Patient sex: M
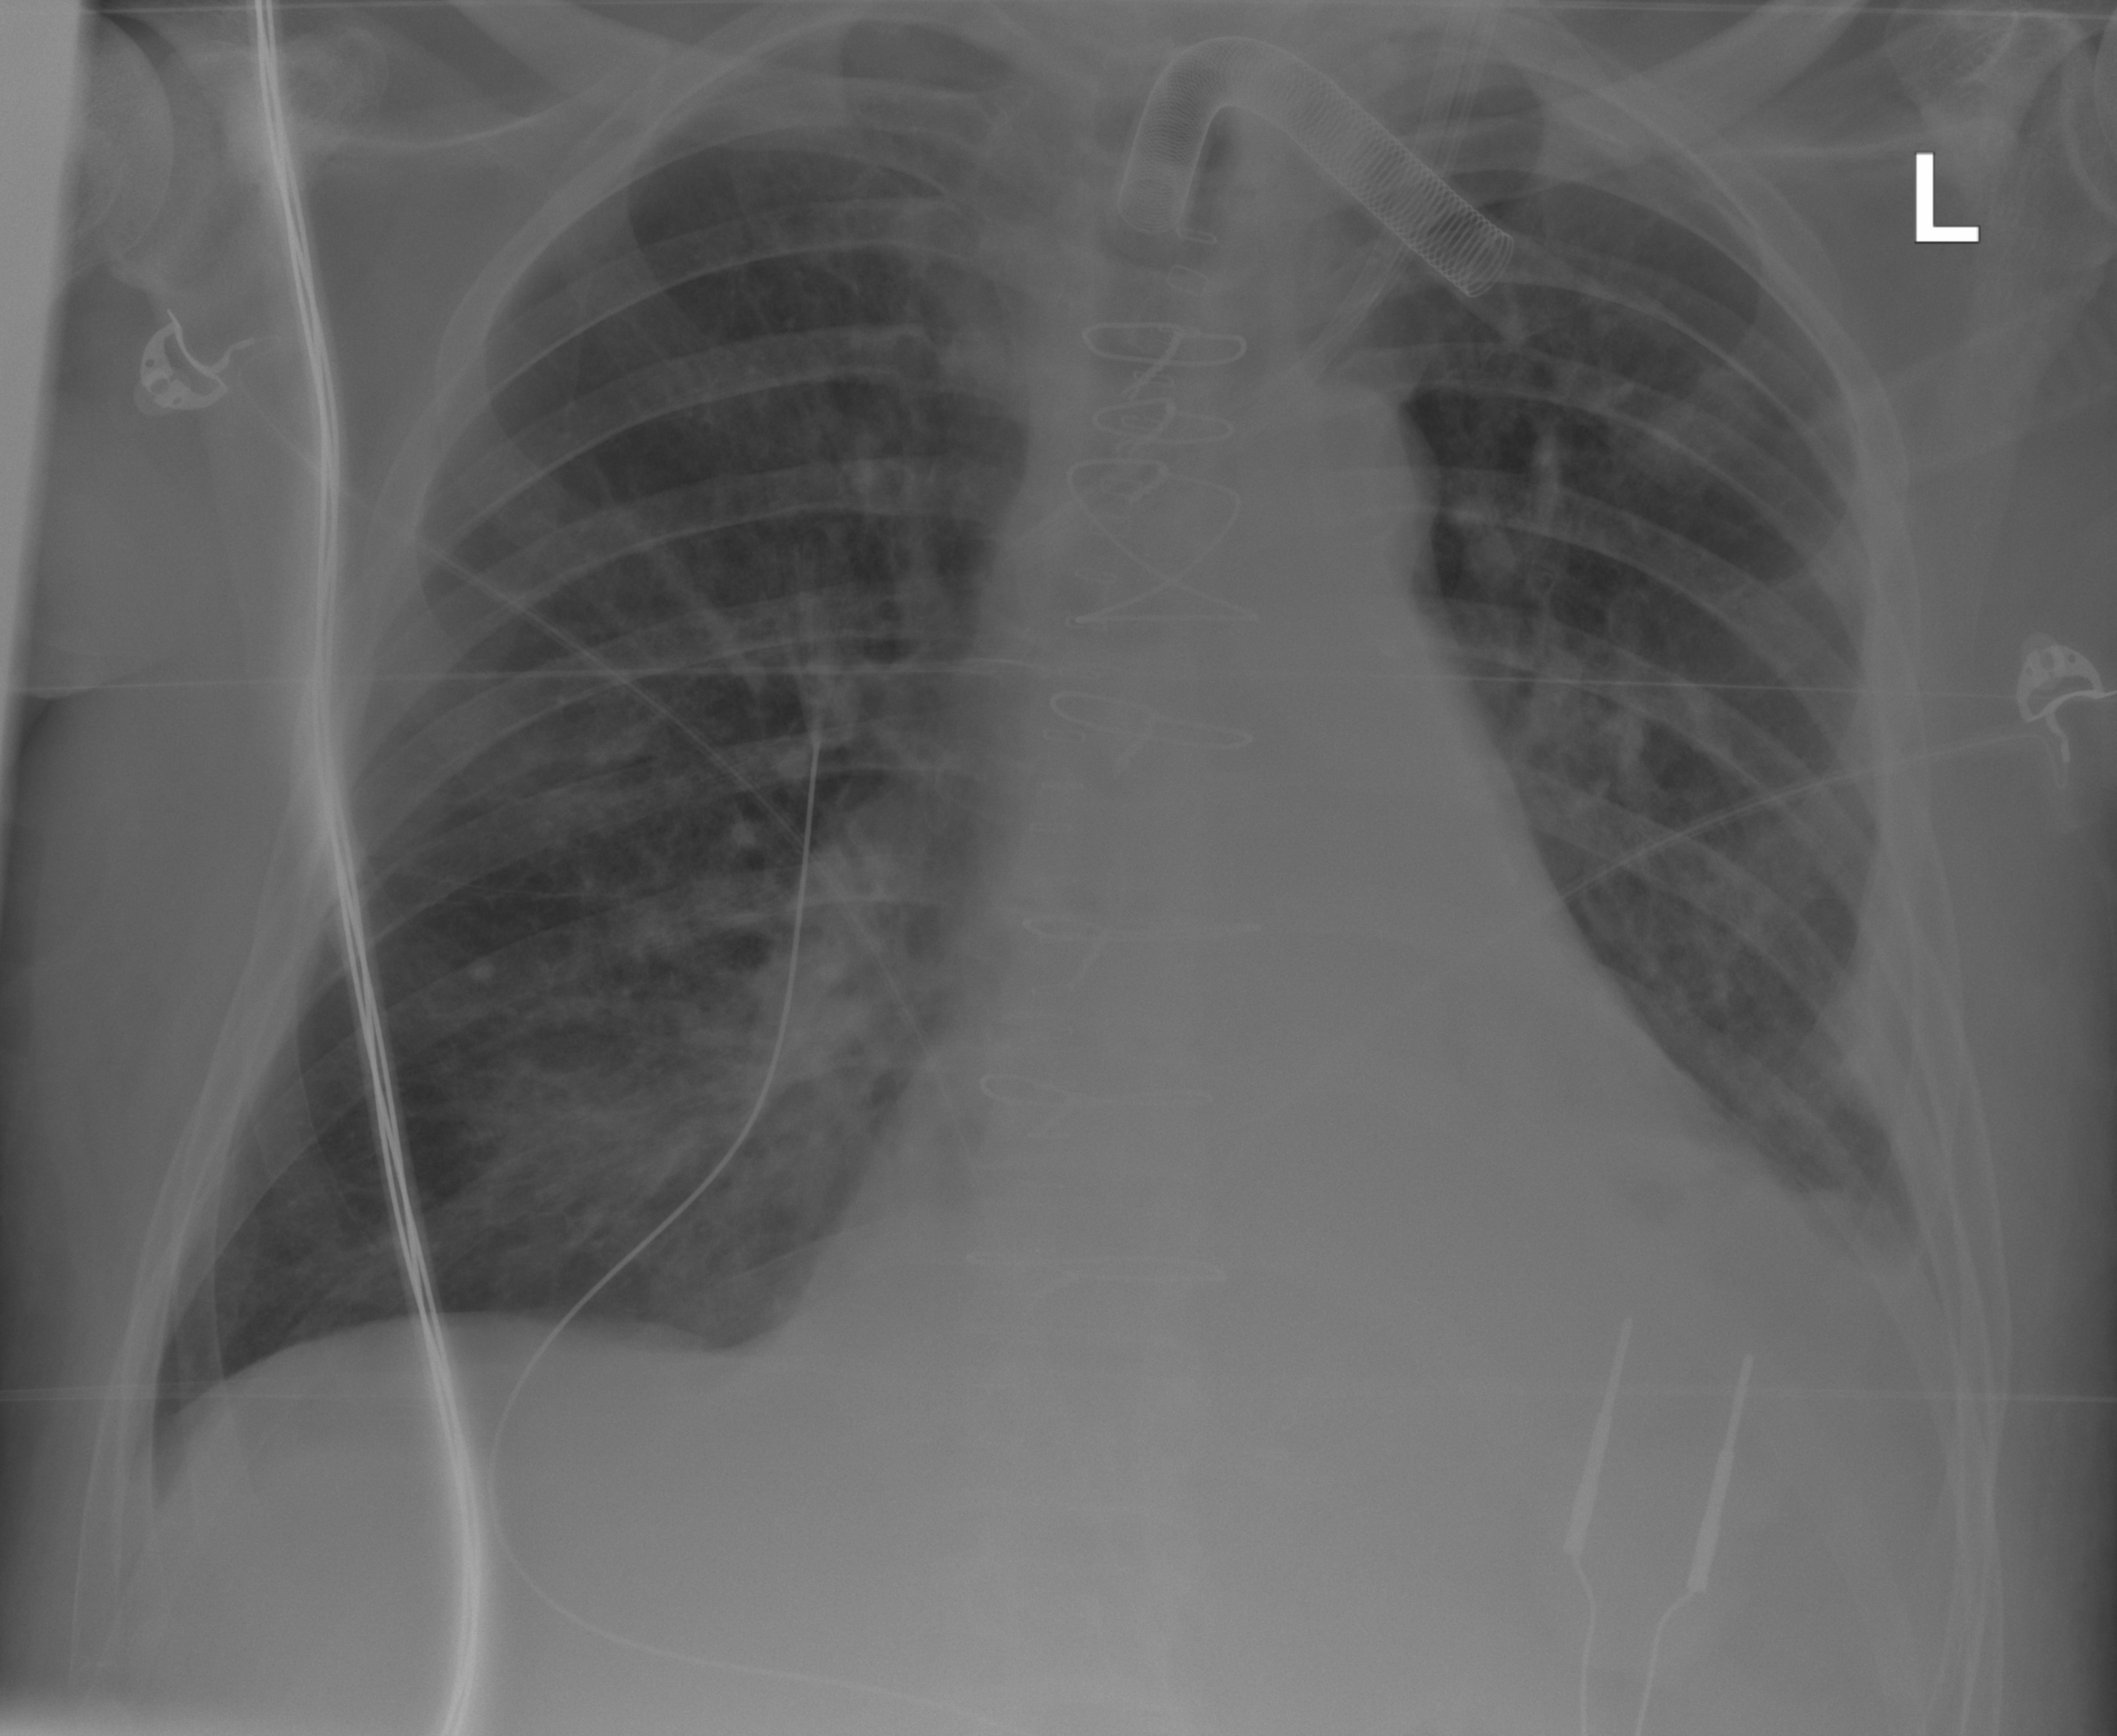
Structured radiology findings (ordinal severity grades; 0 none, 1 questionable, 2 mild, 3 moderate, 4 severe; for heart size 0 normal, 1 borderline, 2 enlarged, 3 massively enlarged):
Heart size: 2
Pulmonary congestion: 0
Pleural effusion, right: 0
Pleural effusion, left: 2
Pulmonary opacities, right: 2
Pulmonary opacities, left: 2
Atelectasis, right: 2
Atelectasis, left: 2